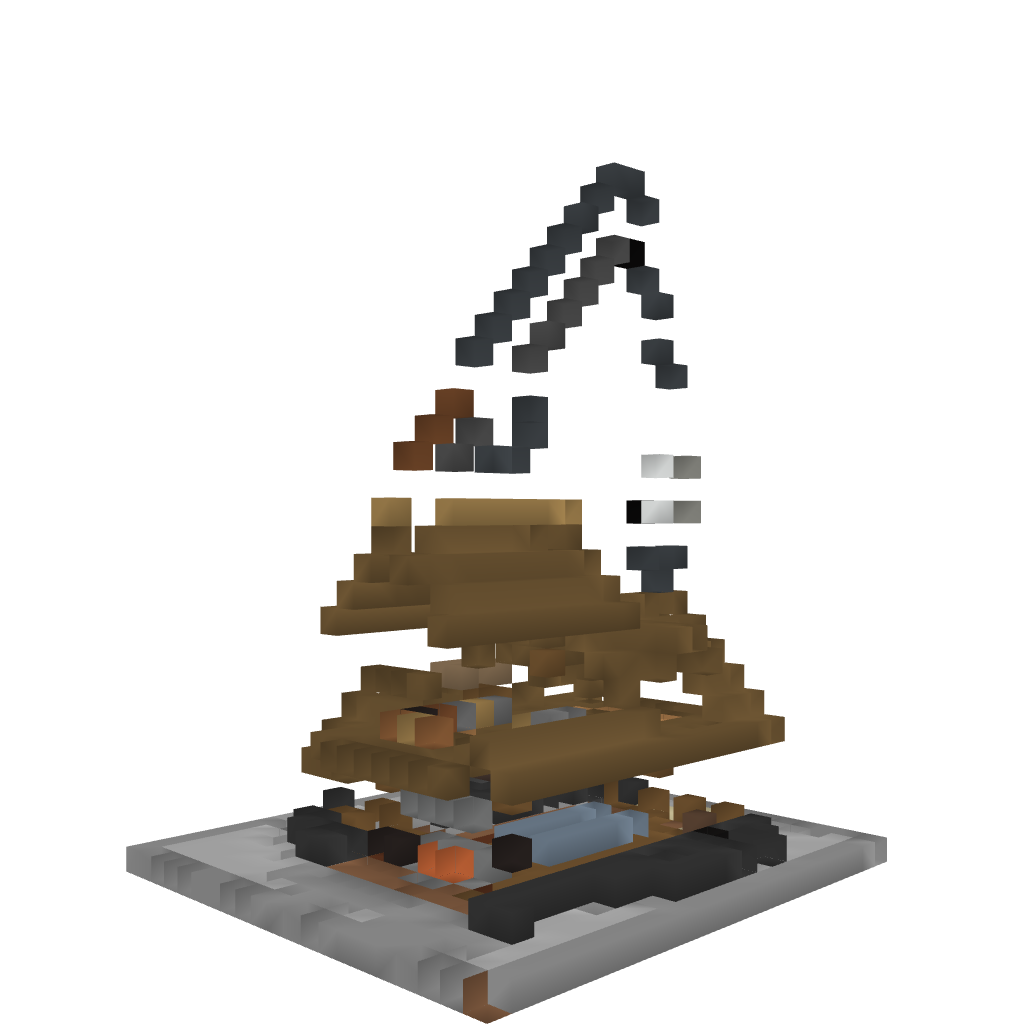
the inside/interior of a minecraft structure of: Fishing lodge